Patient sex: F
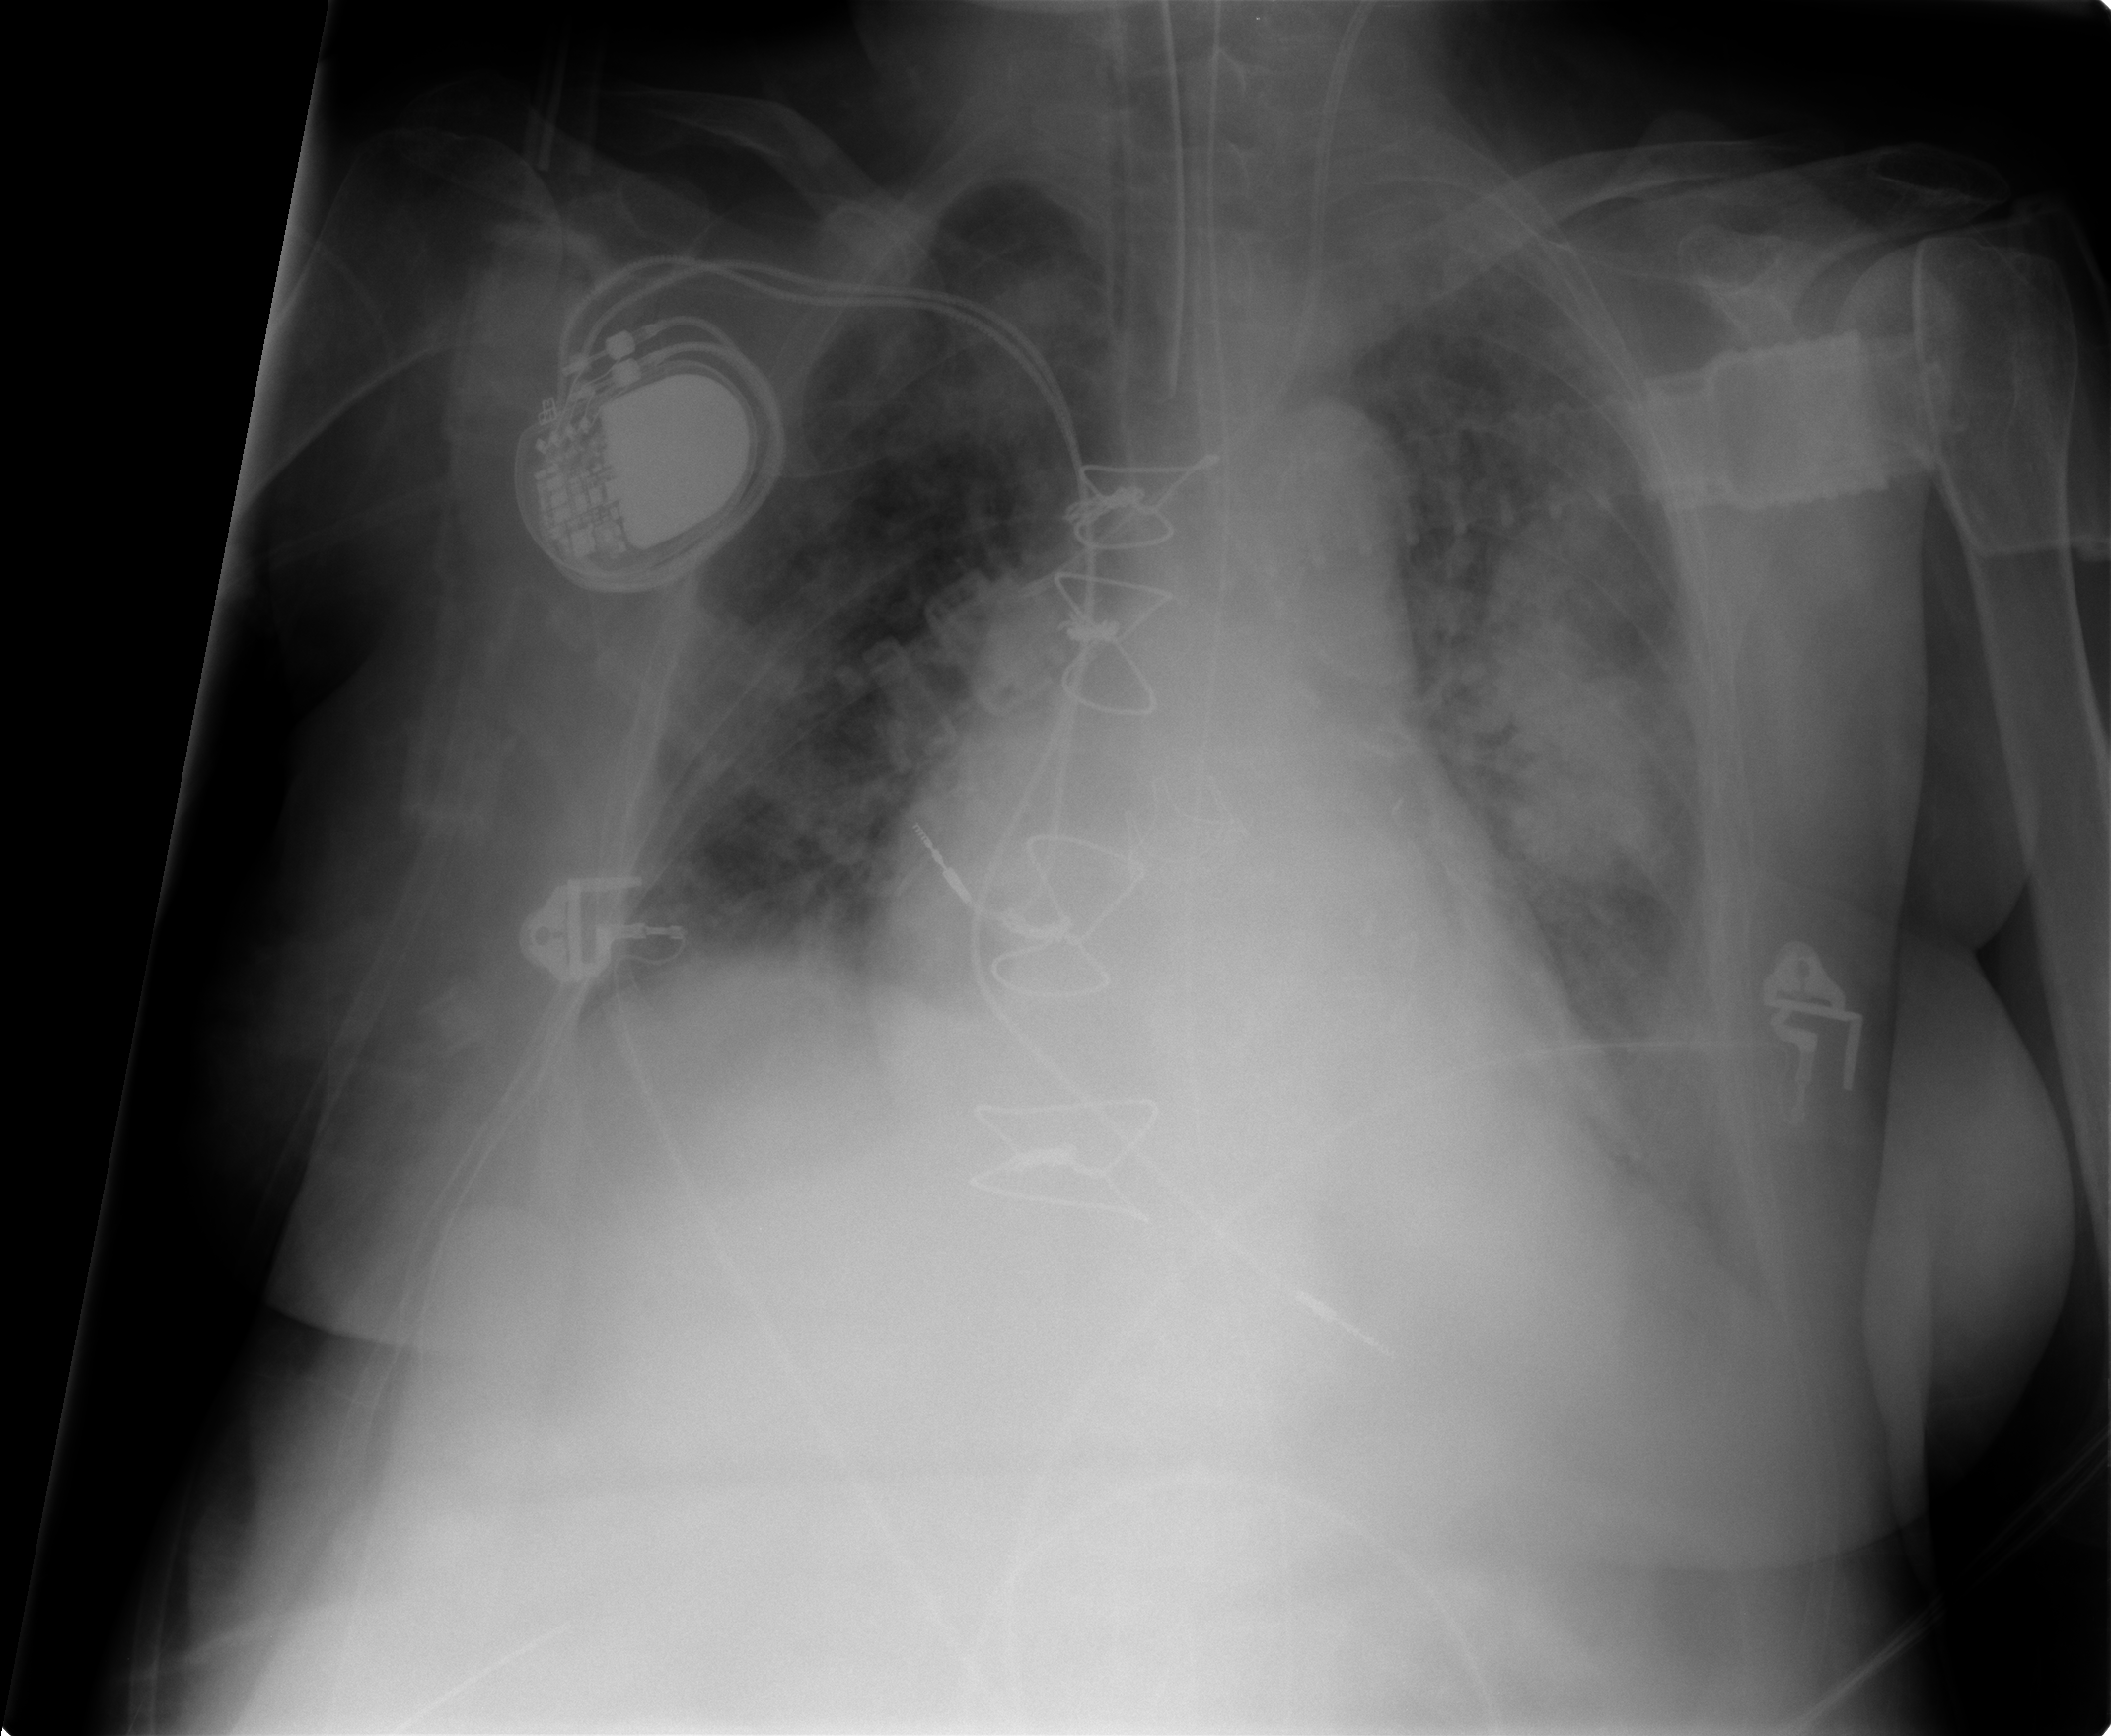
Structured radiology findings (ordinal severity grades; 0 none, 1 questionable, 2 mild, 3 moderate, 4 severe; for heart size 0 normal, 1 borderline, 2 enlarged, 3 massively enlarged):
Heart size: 1
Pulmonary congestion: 2
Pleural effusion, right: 2
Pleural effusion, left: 2
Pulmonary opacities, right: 2
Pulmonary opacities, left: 3
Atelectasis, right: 2
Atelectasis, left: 2